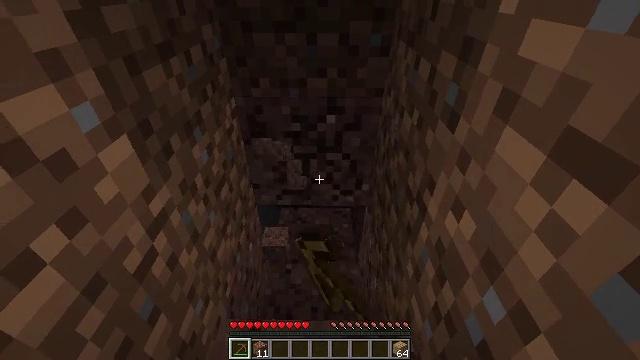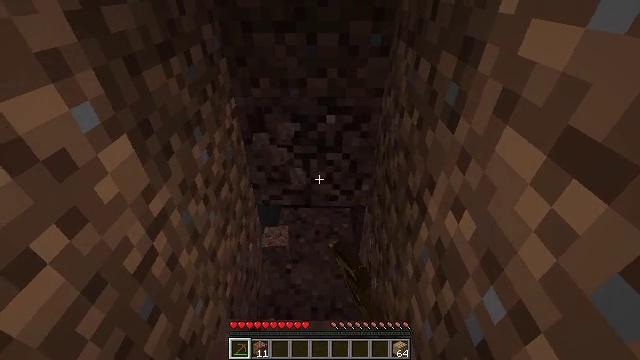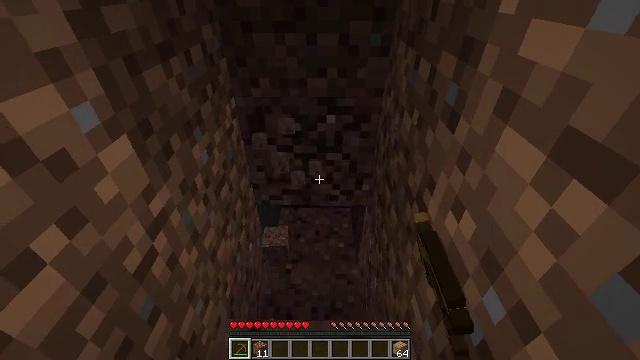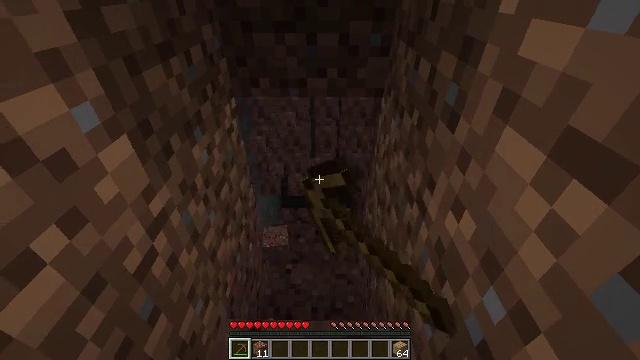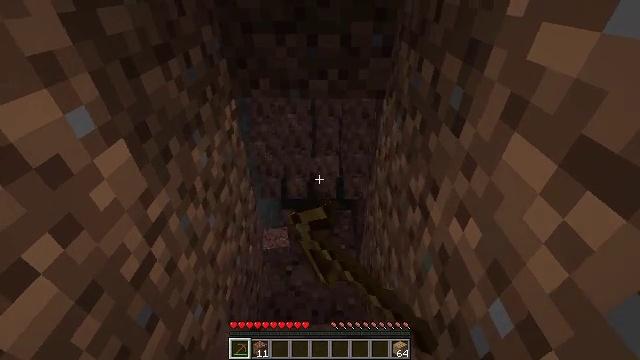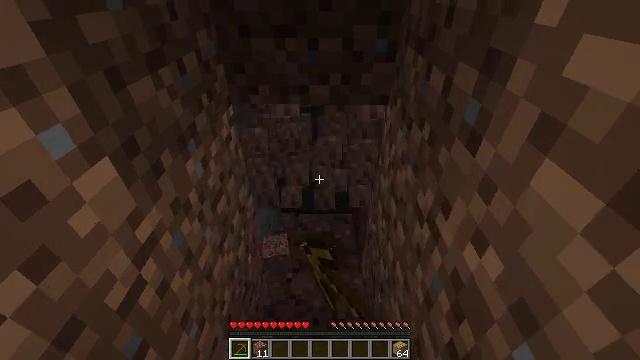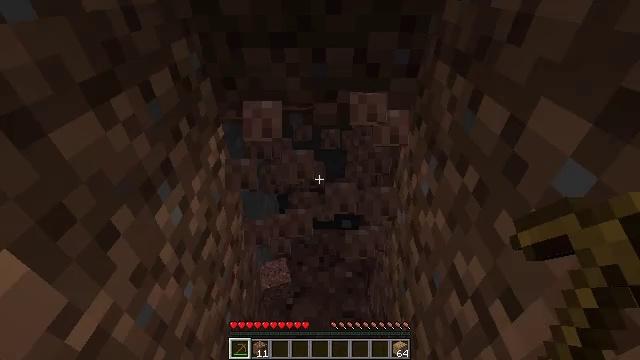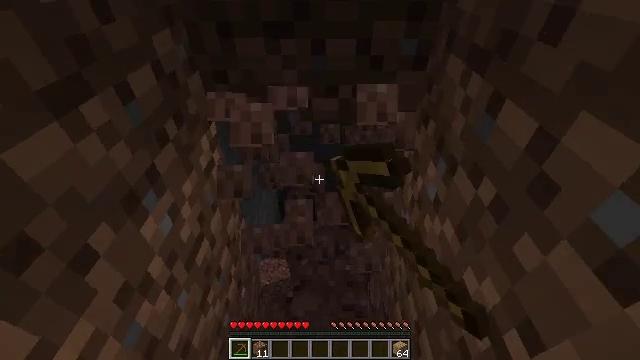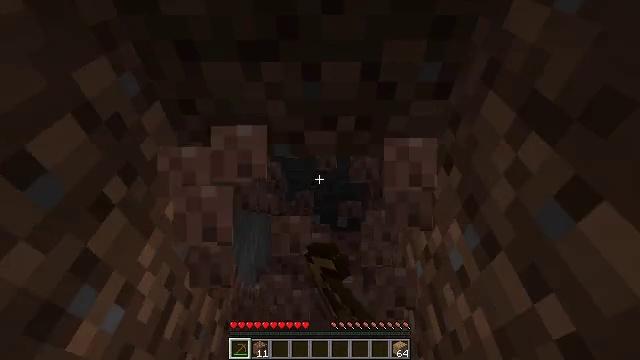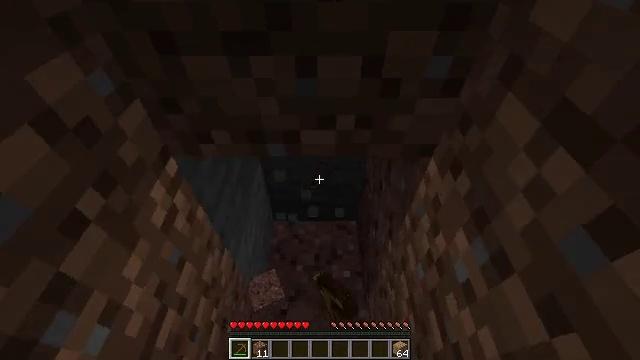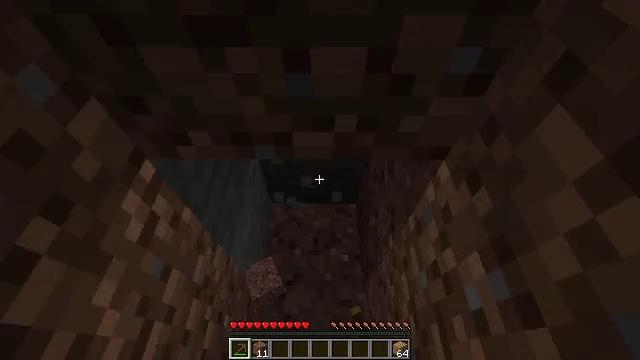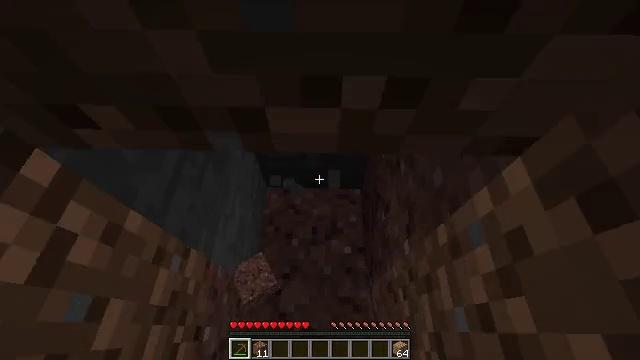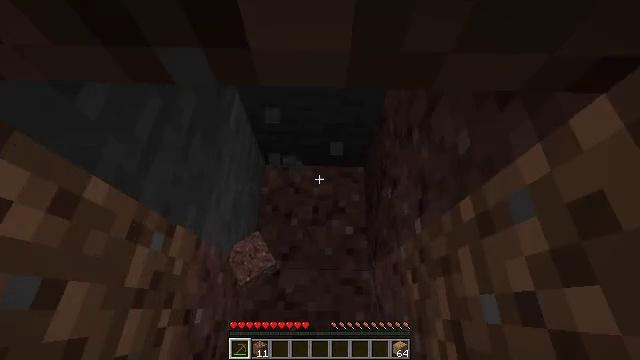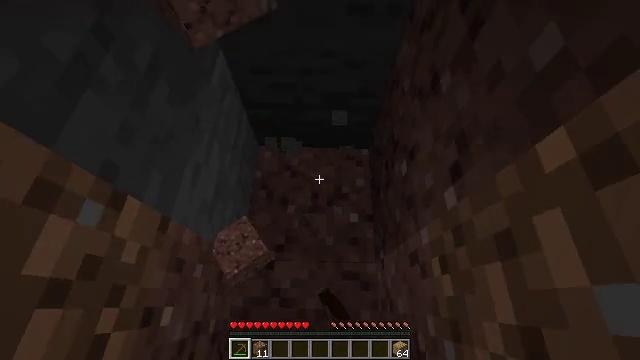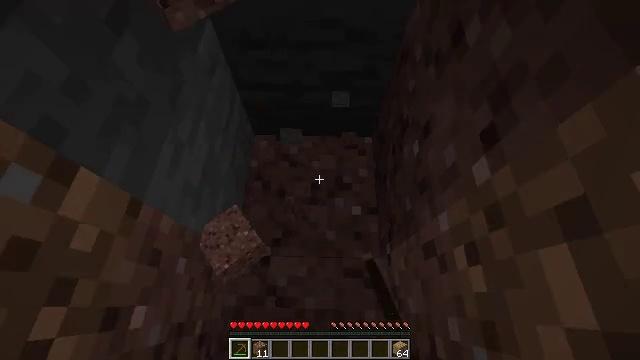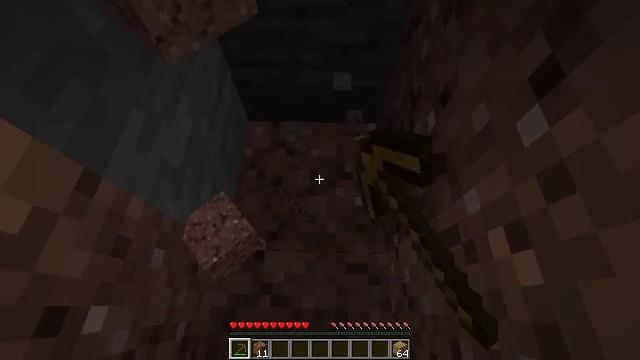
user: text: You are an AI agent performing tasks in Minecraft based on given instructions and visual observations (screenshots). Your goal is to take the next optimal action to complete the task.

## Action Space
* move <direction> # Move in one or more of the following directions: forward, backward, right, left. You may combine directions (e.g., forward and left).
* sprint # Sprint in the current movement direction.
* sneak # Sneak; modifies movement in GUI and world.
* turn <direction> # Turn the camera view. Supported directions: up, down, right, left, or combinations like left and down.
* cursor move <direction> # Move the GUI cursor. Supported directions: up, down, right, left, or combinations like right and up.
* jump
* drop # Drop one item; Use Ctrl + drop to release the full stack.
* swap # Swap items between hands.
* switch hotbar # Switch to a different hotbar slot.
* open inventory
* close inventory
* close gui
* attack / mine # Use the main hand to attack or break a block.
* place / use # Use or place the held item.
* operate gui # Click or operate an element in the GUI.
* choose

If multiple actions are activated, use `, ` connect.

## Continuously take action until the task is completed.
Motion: motion action
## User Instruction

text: Use a pickaxe to gather granite.
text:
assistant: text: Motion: attack / mine
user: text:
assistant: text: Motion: attack / mine
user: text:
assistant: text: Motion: attack / mine
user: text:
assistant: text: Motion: move forward, attack / mine
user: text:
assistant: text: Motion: move forward, attack / mine
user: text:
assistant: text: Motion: move forward, attack / mine
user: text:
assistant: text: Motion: move forward, turn down, attack / mine
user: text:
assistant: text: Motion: move forward, turn down, attack / mine
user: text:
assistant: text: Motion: move forward, turn down, attack / mine
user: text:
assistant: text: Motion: move forward, turn down, attack / mine
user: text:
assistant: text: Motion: turn down, attack / mine
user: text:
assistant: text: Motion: turn down, attack / mine
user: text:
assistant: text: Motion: attack / mine
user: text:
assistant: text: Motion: attack / mine
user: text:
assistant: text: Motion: attack / mine
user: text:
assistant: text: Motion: turn up, attack / mine
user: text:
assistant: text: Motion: turn up, attack / mine
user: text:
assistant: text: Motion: turn up, attack / mine
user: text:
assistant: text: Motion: attack / mine
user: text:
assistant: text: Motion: attack / mine
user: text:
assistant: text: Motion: attack / mine
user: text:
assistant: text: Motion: attack / mine
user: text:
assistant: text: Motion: turn up, attack / mine
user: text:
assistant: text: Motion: attack / mine
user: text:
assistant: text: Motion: attack / mine
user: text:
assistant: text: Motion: attack / mine
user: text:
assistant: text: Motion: attack / mine
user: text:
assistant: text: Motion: attack / mine
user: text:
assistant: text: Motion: attack / mine
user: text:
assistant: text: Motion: attack / mine